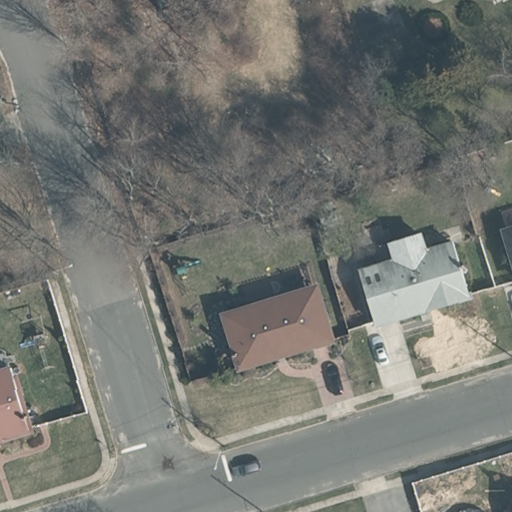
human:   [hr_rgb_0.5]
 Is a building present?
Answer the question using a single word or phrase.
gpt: yes

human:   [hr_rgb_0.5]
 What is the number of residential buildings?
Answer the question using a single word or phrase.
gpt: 4

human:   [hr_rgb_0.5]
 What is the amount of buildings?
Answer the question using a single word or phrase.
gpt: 4

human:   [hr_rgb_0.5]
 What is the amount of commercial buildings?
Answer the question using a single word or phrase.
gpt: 0

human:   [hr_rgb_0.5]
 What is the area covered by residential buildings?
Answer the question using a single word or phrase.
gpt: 617m2

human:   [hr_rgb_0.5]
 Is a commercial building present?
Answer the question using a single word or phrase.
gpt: no

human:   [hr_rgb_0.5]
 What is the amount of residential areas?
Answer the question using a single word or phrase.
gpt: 1

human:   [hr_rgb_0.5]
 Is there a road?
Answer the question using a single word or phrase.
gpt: yes

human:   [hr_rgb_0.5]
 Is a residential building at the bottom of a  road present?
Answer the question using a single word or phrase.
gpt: yes

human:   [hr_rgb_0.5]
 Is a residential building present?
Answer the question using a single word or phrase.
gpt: yes

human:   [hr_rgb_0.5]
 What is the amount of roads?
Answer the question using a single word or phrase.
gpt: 2

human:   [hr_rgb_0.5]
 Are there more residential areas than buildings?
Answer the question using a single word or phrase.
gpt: no

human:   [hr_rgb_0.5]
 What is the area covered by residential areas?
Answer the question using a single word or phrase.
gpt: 9196m2

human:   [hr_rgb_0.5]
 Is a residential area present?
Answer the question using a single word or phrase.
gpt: yes

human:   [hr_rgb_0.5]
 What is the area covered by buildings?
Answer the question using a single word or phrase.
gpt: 617m2

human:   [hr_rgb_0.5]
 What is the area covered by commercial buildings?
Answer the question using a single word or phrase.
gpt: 0m2

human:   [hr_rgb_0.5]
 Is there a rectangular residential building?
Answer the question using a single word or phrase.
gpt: yes

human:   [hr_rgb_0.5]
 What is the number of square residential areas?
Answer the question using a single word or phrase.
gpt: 0

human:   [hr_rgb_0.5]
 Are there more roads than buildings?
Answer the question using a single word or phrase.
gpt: no

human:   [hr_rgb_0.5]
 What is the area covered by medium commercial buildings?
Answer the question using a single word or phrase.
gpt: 0m2

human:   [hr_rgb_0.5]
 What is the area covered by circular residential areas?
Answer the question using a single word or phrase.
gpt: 0m2

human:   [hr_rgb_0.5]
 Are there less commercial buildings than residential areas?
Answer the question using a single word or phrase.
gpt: yes

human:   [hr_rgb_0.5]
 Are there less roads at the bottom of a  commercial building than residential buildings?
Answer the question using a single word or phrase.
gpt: yes

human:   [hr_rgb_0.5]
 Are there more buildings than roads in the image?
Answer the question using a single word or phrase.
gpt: yes

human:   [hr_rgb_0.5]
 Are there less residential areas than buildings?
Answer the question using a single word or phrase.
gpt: yes

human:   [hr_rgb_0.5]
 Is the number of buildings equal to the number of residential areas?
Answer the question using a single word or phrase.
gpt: no

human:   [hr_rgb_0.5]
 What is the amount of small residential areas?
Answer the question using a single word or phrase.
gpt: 0

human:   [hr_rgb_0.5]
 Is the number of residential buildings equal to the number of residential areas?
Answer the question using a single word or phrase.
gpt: no

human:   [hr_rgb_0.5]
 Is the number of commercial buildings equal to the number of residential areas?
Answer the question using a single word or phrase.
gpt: no

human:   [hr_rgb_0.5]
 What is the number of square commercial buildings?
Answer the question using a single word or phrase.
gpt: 0

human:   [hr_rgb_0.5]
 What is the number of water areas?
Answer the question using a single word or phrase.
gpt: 0

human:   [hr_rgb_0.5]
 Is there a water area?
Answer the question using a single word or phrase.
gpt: no

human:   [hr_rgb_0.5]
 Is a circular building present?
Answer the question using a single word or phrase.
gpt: no

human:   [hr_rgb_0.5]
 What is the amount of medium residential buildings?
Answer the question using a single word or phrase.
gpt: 3

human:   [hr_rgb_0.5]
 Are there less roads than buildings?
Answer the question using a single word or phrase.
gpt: yes

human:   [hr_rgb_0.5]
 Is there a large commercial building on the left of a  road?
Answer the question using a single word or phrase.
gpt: no

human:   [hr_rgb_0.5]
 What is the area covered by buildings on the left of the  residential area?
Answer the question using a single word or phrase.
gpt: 0m2

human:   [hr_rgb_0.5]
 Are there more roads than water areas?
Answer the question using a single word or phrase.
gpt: yes

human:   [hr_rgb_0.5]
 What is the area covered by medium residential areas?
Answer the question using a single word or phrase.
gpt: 0m2

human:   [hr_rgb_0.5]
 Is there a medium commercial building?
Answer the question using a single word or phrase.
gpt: no

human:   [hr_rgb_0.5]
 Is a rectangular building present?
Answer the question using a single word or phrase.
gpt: yes

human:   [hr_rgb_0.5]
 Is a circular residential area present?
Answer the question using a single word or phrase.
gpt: no

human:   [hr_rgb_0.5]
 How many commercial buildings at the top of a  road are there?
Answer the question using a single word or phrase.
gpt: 0

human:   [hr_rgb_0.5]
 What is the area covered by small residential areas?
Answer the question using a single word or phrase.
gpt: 0m2

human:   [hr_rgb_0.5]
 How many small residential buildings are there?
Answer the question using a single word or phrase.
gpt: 1

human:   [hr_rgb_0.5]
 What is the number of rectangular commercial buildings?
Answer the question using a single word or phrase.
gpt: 0

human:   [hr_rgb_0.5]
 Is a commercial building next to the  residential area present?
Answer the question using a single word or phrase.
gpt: no

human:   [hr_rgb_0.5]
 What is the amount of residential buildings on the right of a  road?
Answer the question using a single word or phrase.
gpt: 3

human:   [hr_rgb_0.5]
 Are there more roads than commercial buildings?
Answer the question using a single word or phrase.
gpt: yes

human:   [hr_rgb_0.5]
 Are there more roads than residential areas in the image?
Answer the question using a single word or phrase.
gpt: yes

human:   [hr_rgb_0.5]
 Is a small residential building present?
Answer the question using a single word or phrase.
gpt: yes

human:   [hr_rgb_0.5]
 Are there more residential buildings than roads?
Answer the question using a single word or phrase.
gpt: yes

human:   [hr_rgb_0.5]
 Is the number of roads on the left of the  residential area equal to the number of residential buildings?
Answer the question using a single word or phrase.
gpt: no

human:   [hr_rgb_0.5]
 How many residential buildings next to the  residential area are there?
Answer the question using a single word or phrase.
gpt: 4

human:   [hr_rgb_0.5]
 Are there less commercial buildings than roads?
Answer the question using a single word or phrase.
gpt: yes

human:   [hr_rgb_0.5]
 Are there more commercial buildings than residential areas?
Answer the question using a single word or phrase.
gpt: no

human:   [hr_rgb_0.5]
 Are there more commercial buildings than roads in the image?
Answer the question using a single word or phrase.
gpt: no

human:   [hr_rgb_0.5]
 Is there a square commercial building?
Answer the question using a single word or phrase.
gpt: no

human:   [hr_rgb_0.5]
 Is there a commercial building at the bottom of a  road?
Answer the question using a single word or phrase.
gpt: no

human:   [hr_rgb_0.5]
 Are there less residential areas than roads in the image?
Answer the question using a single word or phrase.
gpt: yes

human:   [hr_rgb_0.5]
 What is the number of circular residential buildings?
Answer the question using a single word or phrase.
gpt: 0

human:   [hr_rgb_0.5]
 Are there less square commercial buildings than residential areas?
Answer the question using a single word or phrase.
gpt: yes

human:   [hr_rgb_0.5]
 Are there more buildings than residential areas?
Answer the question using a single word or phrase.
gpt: yes

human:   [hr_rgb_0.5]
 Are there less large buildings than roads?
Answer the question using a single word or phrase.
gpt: yes